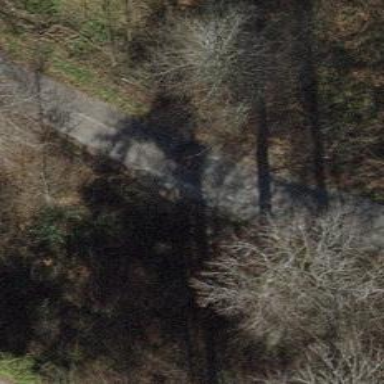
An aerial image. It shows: Unclassified road with grade1 track type.